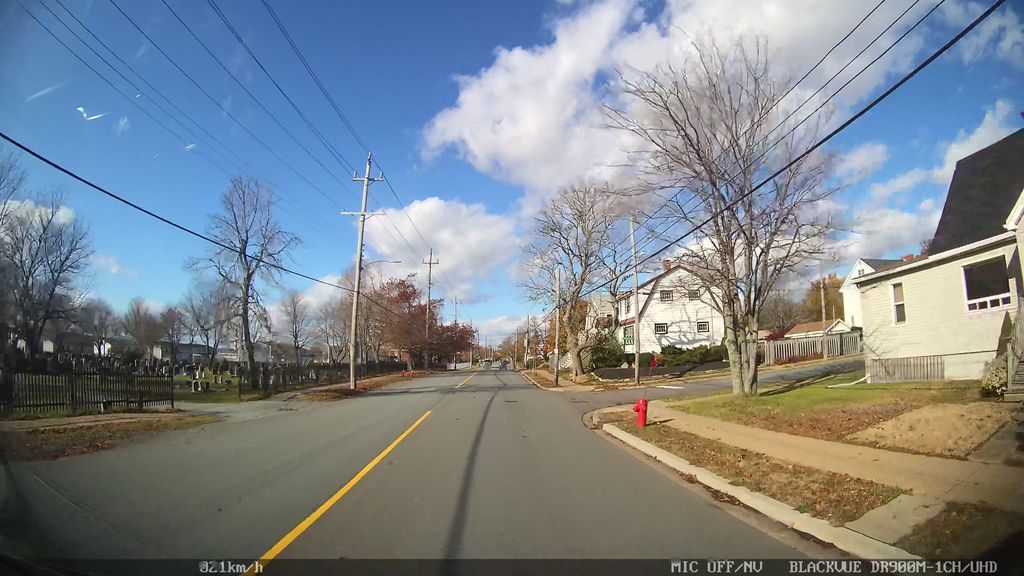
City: halifax